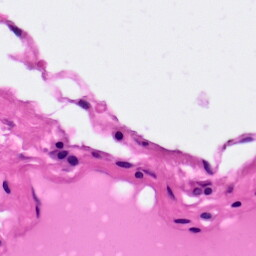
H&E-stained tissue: Pancreatic